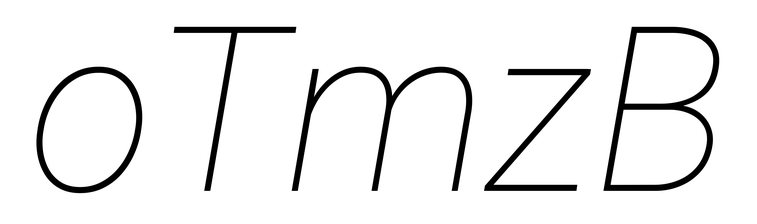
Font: Roboto-Italic_Thin_Italic